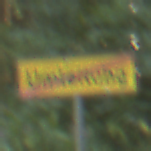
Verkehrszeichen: EndeDerUmleitungsankuendigung
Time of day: MorningAfternoon
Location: Outdoor (Nature)
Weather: Clear
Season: NotSpecified
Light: Natural